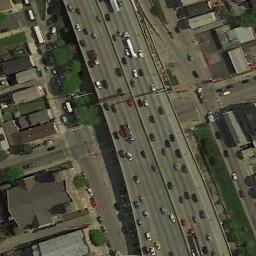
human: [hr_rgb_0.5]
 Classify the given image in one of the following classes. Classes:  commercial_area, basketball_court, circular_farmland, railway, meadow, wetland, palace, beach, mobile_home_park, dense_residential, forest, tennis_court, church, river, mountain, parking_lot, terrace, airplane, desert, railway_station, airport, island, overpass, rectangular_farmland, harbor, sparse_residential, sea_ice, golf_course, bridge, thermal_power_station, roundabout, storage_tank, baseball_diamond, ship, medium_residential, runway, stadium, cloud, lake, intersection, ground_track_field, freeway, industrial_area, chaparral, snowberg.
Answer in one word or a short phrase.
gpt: freeway